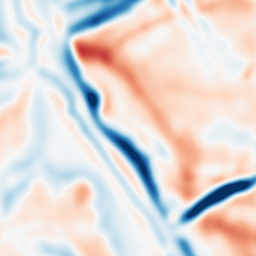
Category: multiscale
Decomposition family: dog
Decomposition parameters: sigma_low: 5
sigma_high: 5
Upsampling method: bicubic
Upsampling parameters: scale: 2
Upsampling scale: 2